Field crop: tomato
Growth stage: 1
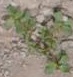
Species: portulaca